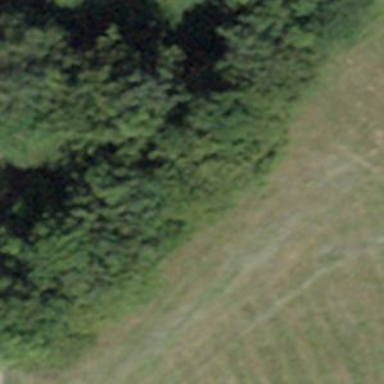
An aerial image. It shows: Forest area.